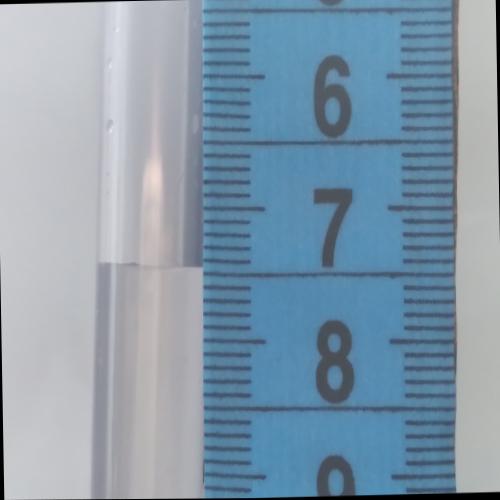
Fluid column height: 7.5 cm